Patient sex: F
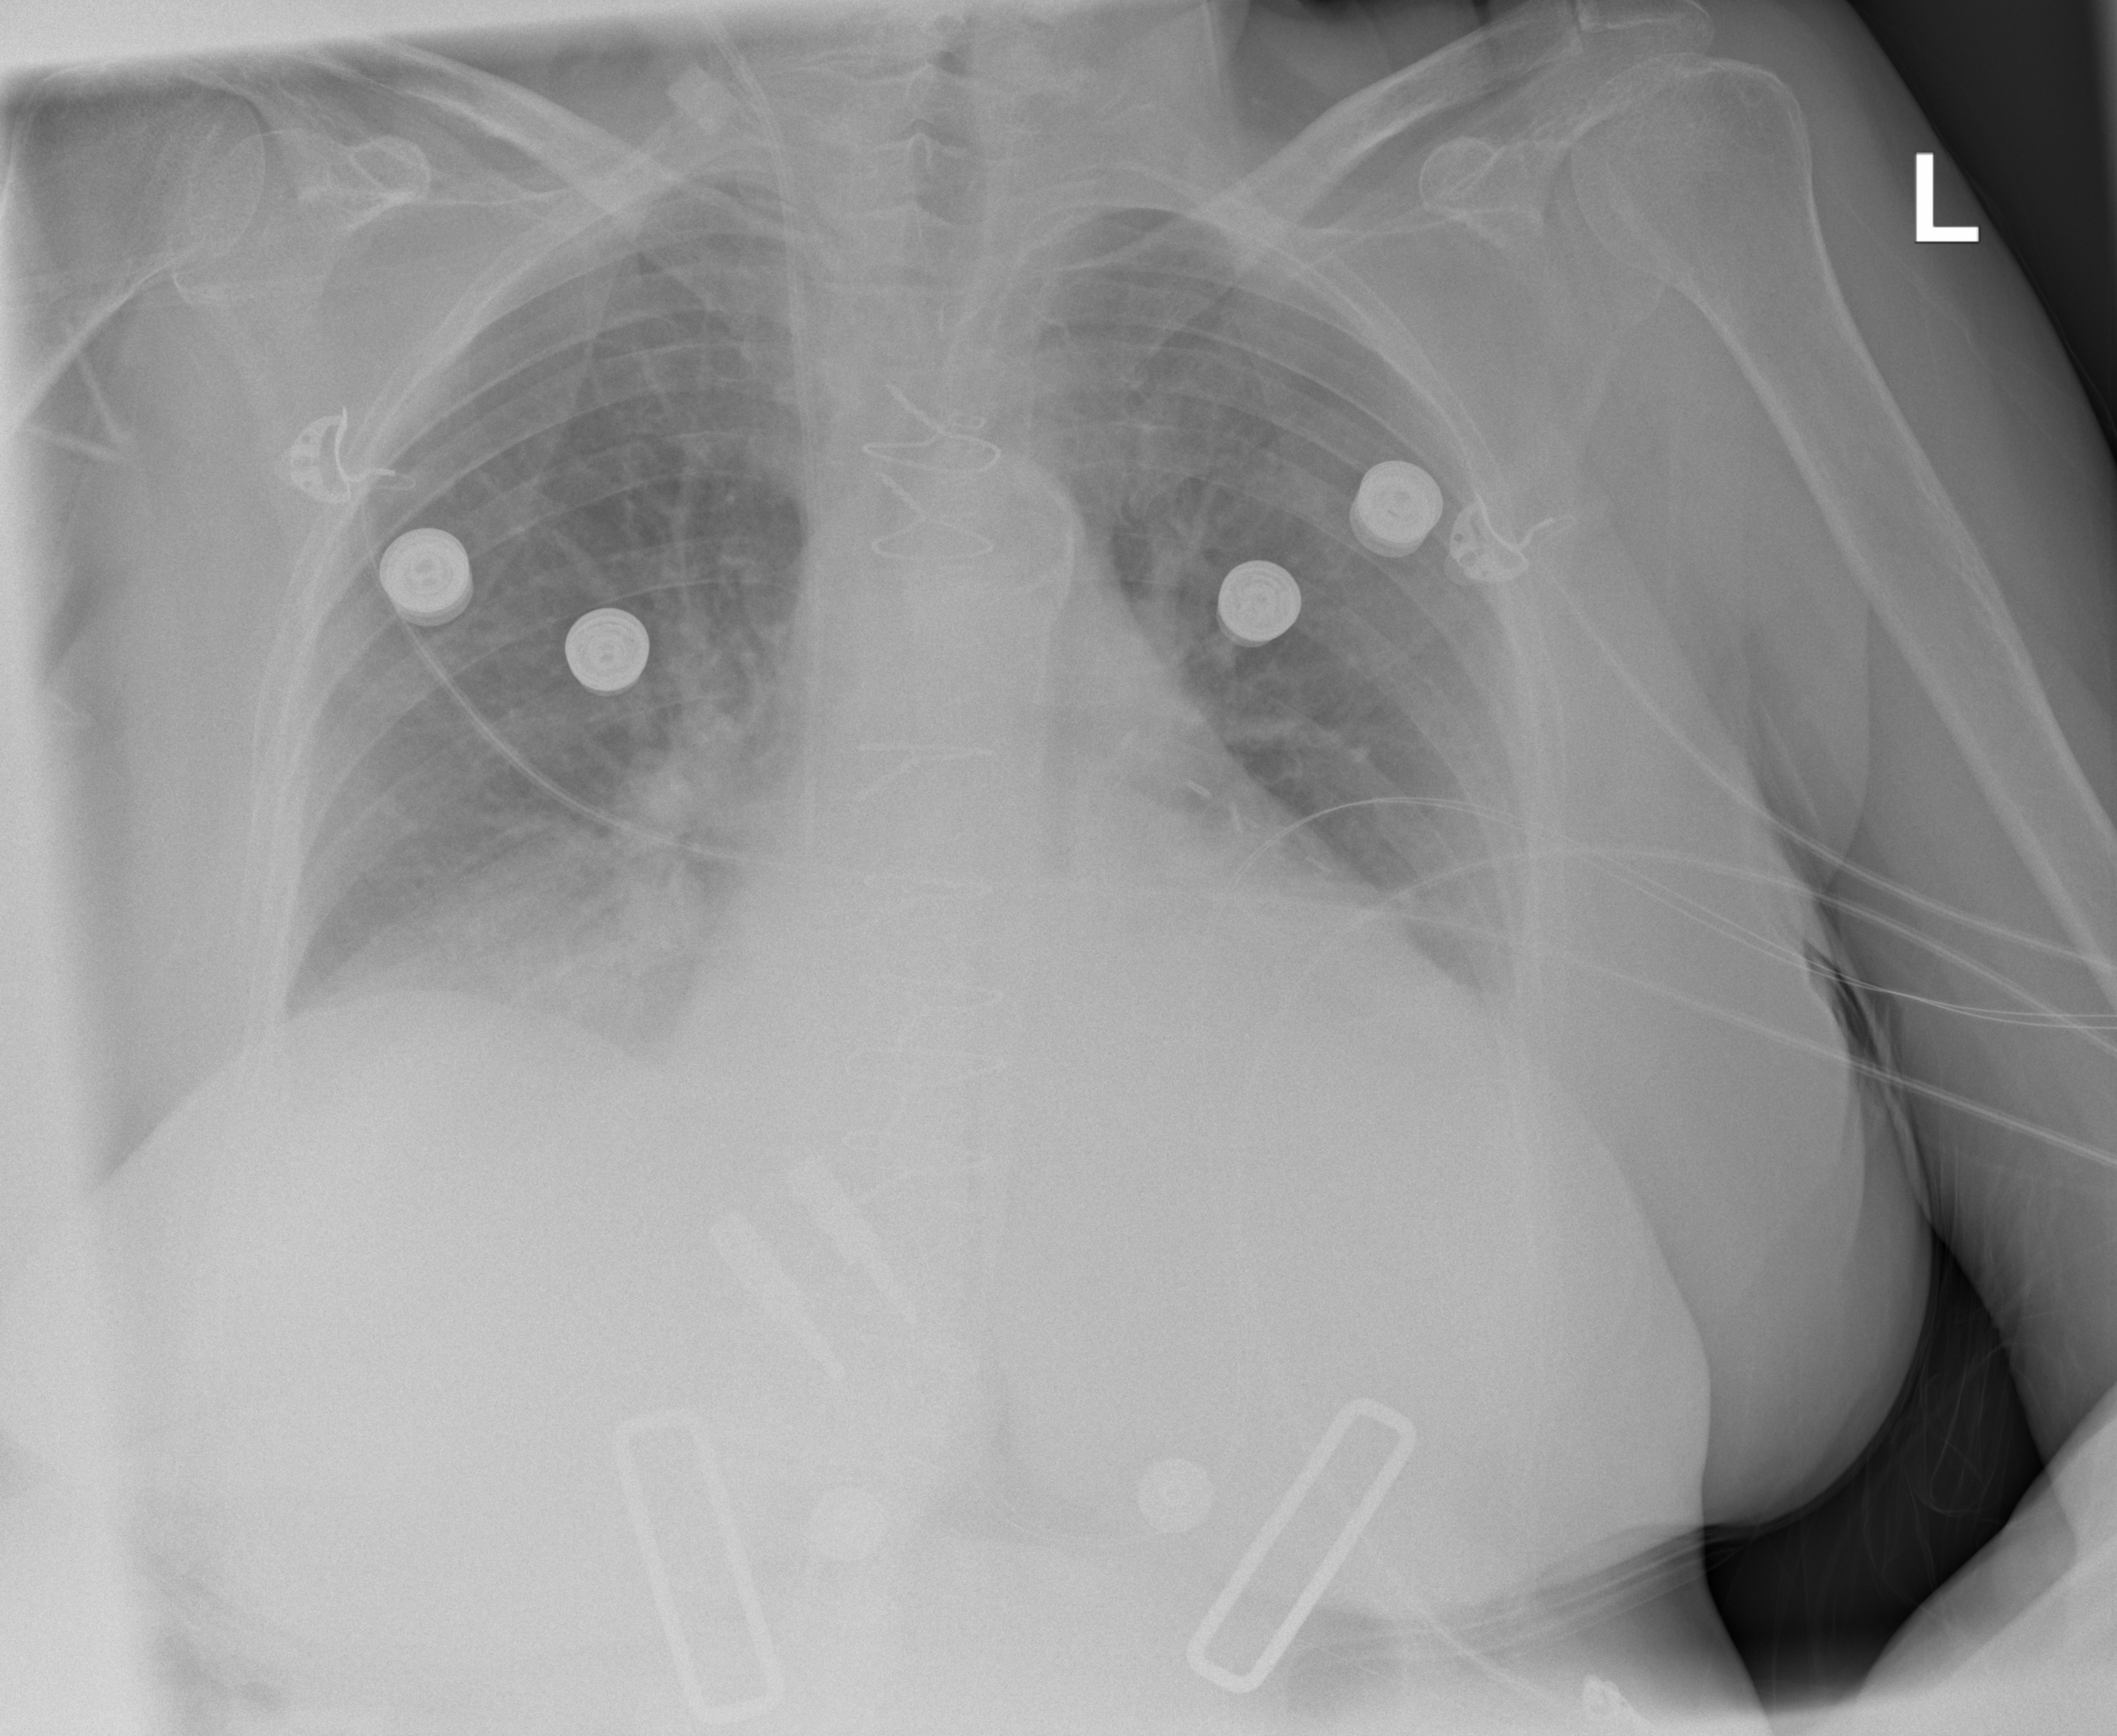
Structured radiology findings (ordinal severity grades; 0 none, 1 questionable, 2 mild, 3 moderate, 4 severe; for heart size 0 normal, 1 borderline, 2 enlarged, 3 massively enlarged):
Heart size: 1
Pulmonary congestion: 2
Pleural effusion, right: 0
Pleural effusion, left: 2
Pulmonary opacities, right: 2
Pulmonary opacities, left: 2
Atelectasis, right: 3
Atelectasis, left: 2